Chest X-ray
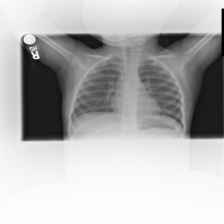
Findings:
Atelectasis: negative
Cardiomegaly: negative
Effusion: negative
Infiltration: negative
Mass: negative
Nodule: negative
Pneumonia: negative
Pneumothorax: negative
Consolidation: negative
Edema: negative
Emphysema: negative
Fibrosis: negative
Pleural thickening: negative
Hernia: negative